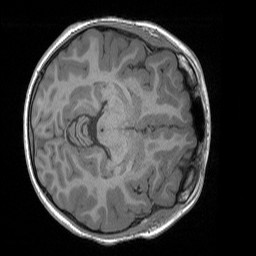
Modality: T1w
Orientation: axial
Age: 8
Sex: male
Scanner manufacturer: siemens
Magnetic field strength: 3 T
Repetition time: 1.65 s
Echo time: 0.00203 s